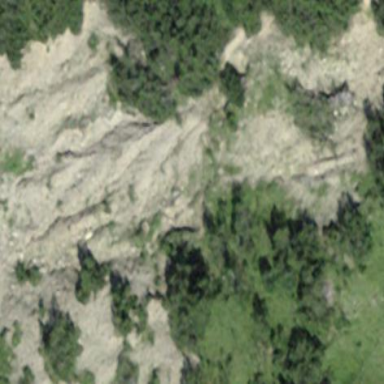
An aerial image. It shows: Landscape of bare rock.